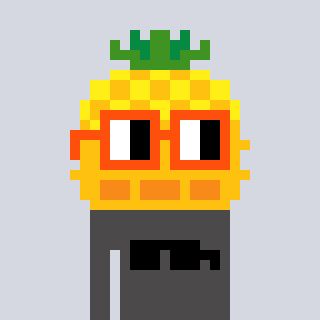
a pixel art character with square orange glasses, a pineapple-shaped head and a grayscale-colored body on a cool background